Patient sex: M
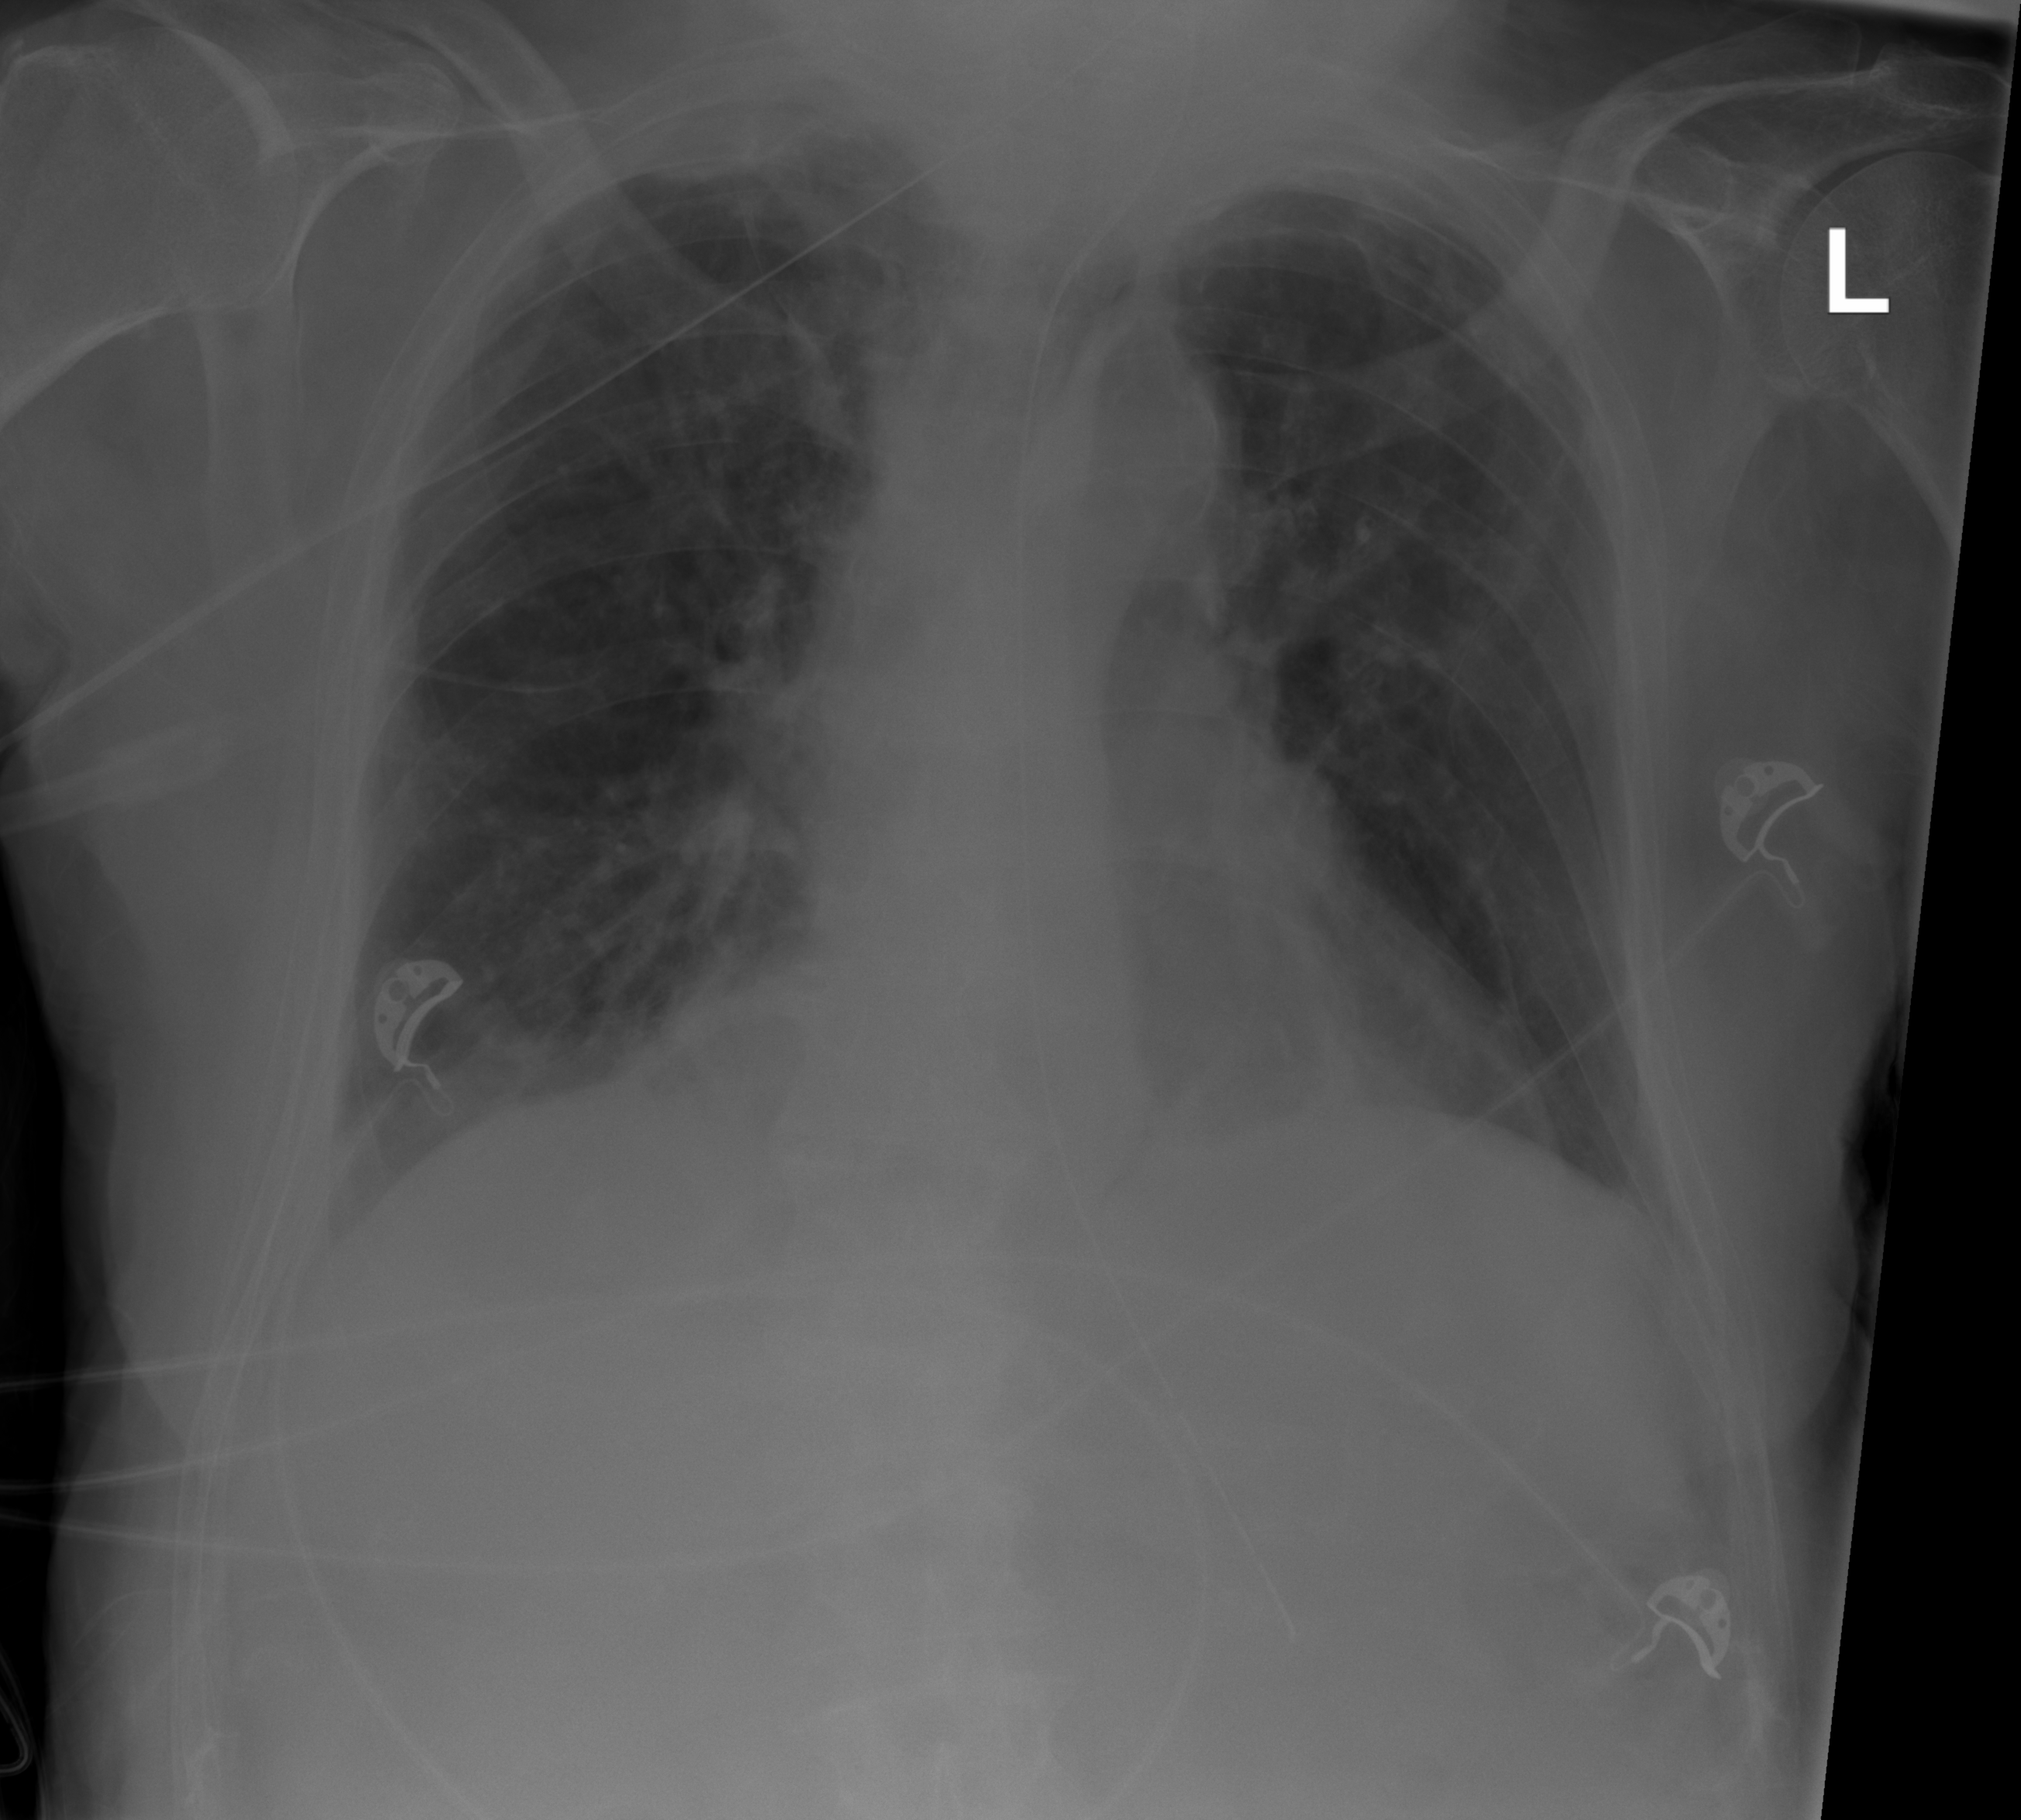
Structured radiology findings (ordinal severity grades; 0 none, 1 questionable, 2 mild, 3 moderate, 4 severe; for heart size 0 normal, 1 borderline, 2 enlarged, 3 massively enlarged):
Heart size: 2
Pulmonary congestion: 0
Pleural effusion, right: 0
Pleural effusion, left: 0
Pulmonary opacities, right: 1
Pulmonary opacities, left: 1
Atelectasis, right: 2
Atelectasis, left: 2